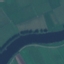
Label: River